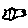
Label: bird